【题型】解答题　【知识点】平面几何　【难度】easy
已知：如图, 直线 $EF$ 经过矩形 $ABCD$ 顶点 $D$, 分别过顶点 $A$、$C$ 作 $EF$ 的垂线, 垂足分别为点 $E$ 和点 $F$, 且 $DE = DF$, 连接 $AC$。

(1) 求证：$AD^2 = AE \cdot AC$；

(2) 连接 $BE$ 和 $BF$, 求证：$BE = BF$。
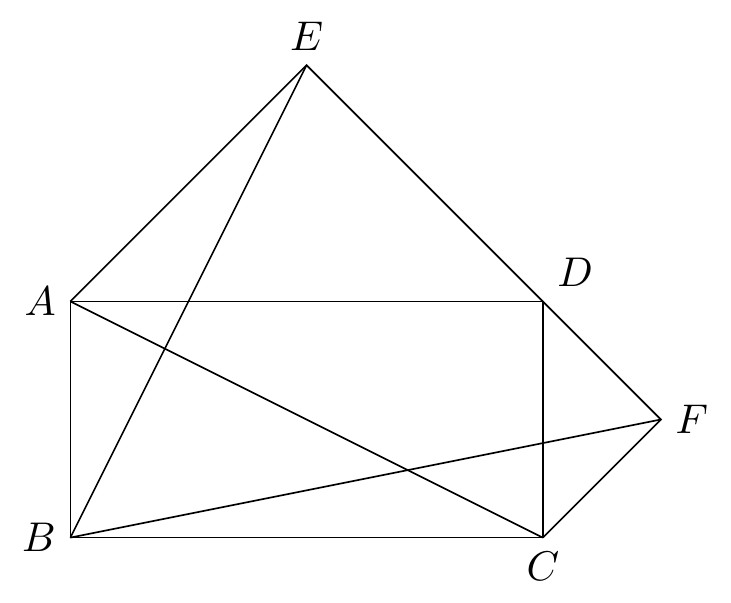
【解答】
解：(1)证明：如图, 连接 $BD$ 交 $AC$ 于点 $O$,

$\because$ 四边形 $ABCD$ 是矩形,

$\therefore AC = BD$, $OA = OC = OD = \frac{1}{2}AC$, $\angle ADC = 90^\circ$,

$\therefore \angle OAD = \angle ODA$,

$\because CF \perp EF$, $AE \perp EF$,

$\therefore AE // CF$,

$\because DE = DF$, $OA = OC$,

$\therefore OD // AE$,

$\therefore \angle EAD = \angle ODA$,

$\therefore \angle OAD = \angle EAD$,

又 $\because AE \perp EF$,

$\therefore \angle AED = \angle ADC = 90^\circ$,

$\therefore \triangle AED \sim \triangle ADC$,

$\therefore \frac{AE}{AD} = \frac{AD}{AC}$, 即 $AD^2 = AE \cdot AC$；

(2)由(1)得 $OD // AE$, $AE \perp EF$,

$\therefore OD \perp EF$,

又 $\because DE = DF$,

$\therefore BE = BF$。
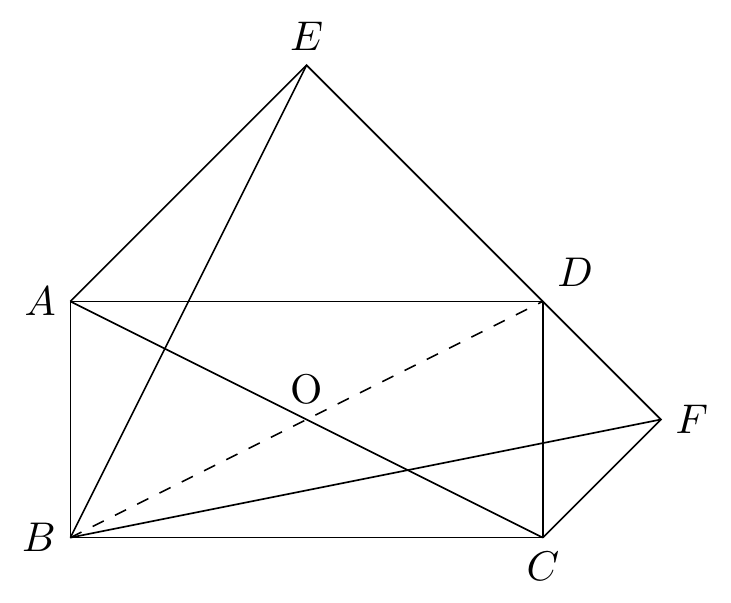